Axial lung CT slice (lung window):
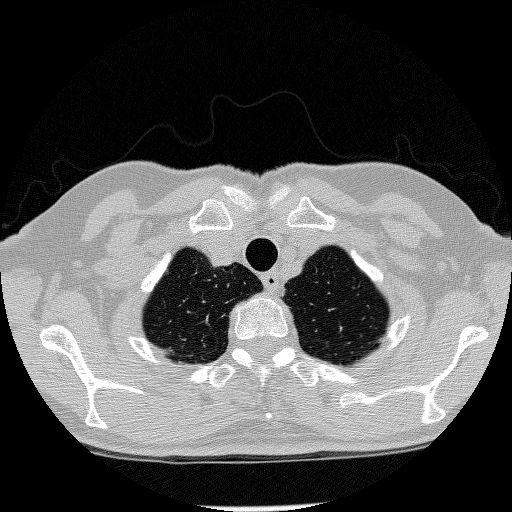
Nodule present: no